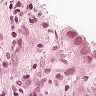
Metastatic tissue present: yes